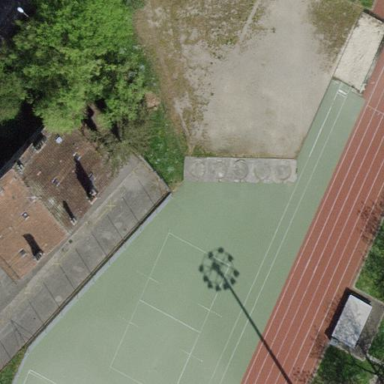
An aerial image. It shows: Volleyball court on leisure land pitch.